Question: I am trying to do some customisation on my existing bootstrap less file by importing import my own less file into existing bootstrap.less.
I thought it would be simple, however I've spend painful couple hours already to try to make new less compiled.
every time I add my file in I got:
> ParseError: Syntax Error on line 1 in C:\xxx\content\bootst
rap\less\xxx.form.less:9:999 8 }
My own less file:
'''
.form-unit {
background-color: #F5F5F5;
border-radius: 6px 6px 6px 6px;
margin-bottom: 30px;
padding: 10px;
min-height: 170px;
position:relative;
}
'''
Anyone have same problems? what did i missed???
I compiled it online not surprisingly it works, I am so confused

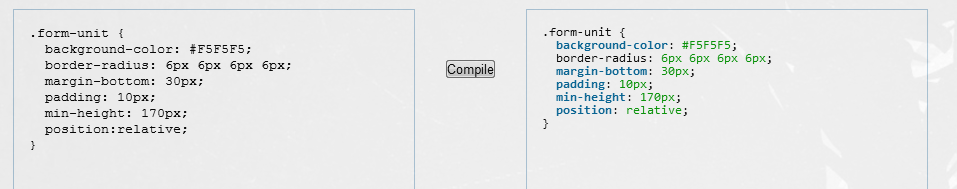
Answer: Are you using SimpLESS as your LESS compiler? If so there's a bug where it can't read files encoded in UTF-8 with BOM. Just convert your file to UTF-8 without BOM and it will work.